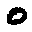
Label: 0